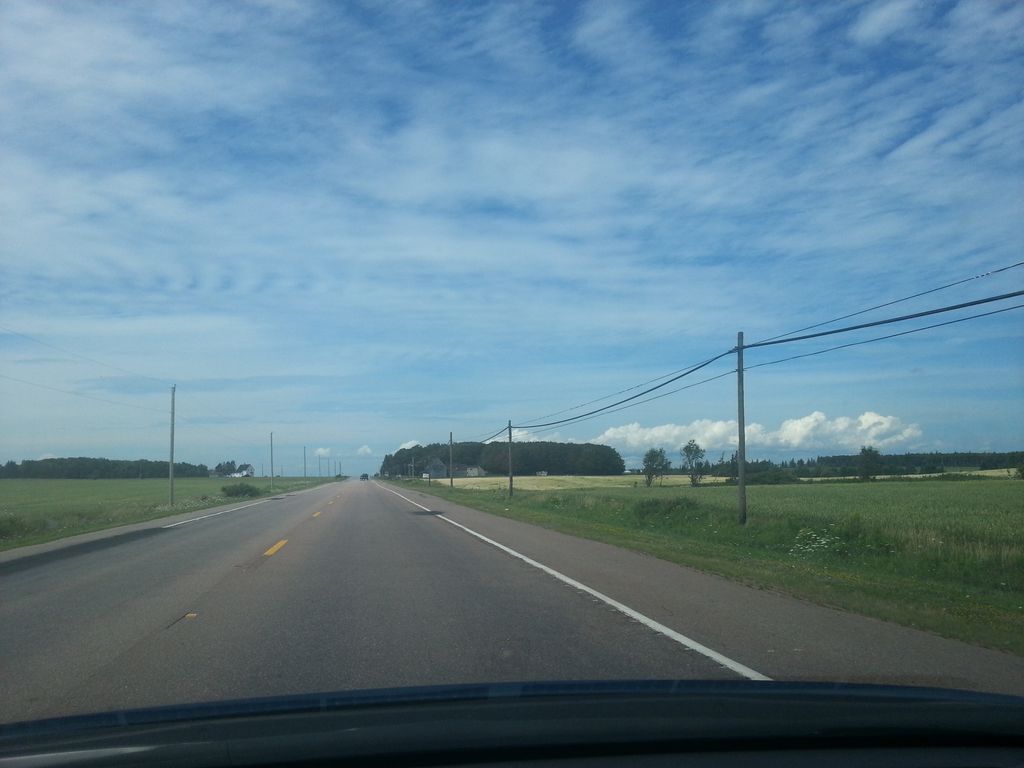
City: charlottetown